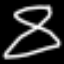
Label: hourglass